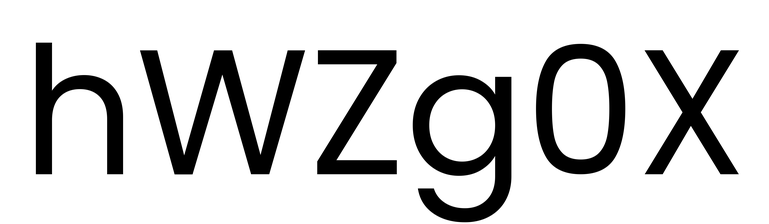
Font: Poppins-Regular